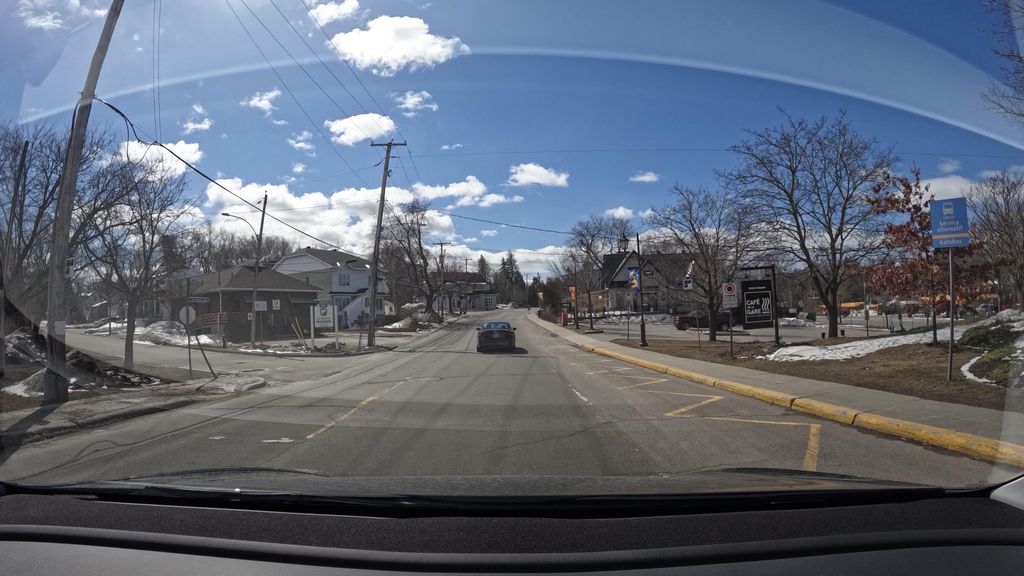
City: montreal